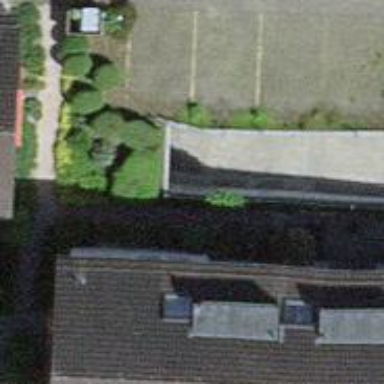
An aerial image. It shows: Parking area.